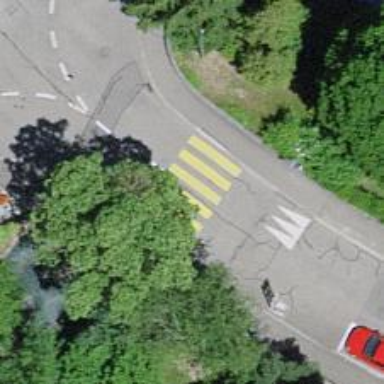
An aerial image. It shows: Zebra crossing on the road.